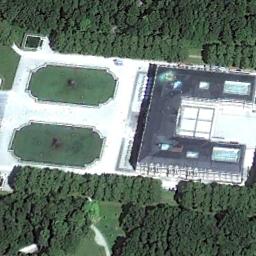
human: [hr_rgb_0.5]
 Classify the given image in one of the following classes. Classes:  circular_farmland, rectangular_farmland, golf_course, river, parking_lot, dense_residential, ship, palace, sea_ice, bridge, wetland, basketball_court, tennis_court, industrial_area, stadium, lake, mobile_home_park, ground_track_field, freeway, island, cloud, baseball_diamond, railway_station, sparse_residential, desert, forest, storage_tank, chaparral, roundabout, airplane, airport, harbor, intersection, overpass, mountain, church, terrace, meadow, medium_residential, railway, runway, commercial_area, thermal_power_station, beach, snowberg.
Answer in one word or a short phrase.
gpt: palace